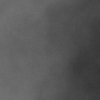
Atmospheric dust classification: dusty